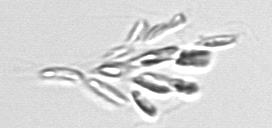
Label: Dinobryon